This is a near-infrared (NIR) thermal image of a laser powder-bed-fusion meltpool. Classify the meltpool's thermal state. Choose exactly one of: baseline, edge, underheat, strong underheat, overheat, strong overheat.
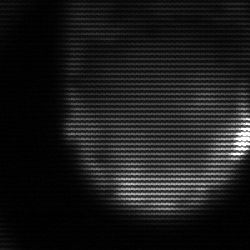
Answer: edge